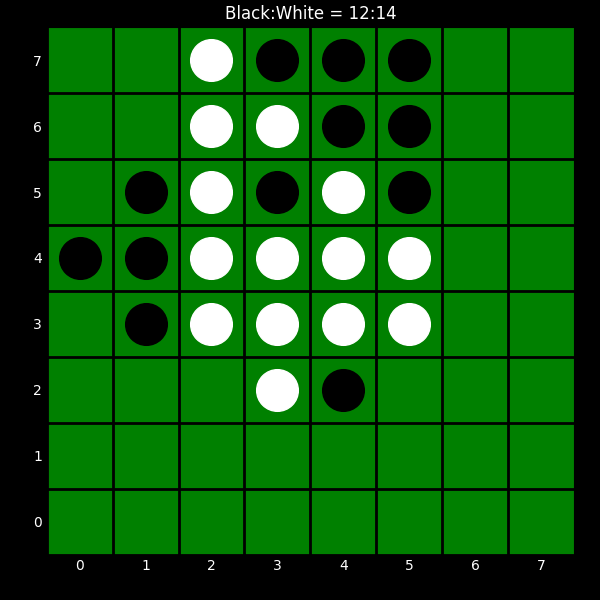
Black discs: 12
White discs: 14